Field crop: maize
Growth stage: 1
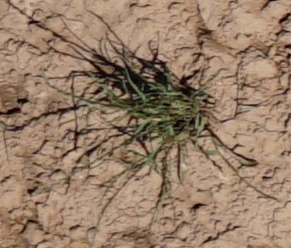
Species: lolium